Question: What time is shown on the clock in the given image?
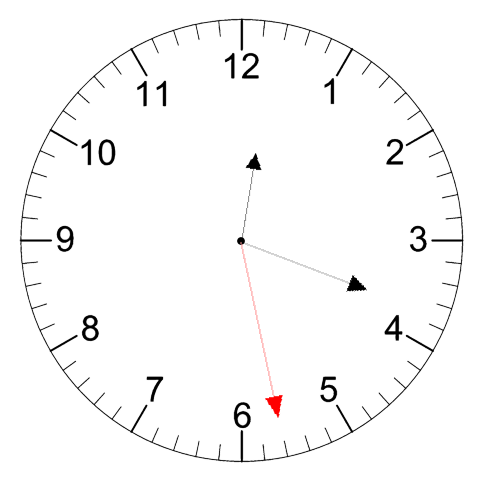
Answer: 12:18:28